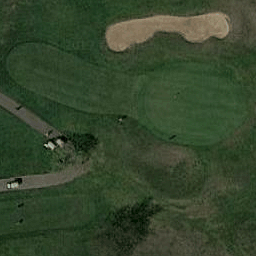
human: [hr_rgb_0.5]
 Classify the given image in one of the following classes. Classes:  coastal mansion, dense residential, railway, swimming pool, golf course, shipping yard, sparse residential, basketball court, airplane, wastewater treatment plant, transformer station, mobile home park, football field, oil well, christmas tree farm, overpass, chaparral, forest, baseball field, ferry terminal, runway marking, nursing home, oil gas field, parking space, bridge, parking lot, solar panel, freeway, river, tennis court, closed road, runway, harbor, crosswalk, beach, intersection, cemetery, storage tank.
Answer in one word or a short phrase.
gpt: golf course